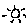
Label: sun